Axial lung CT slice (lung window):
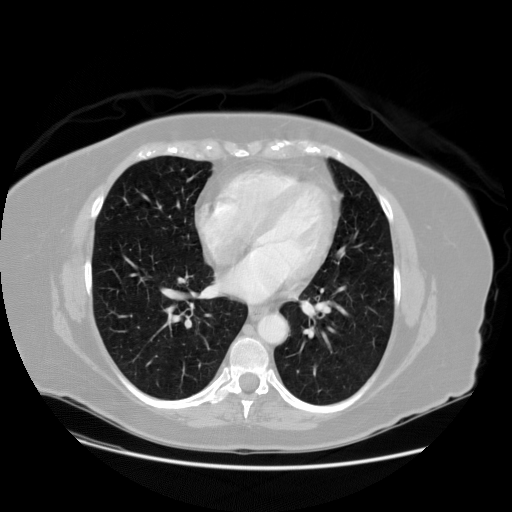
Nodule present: no